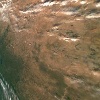
Label: land